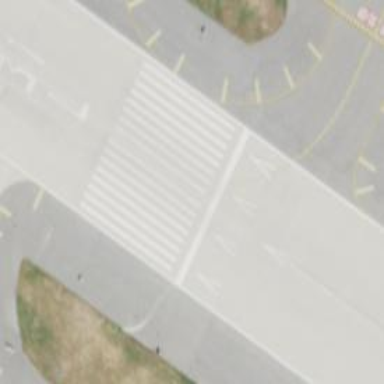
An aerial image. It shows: View of taxiway at the airport.